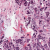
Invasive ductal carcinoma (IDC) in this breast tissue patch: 1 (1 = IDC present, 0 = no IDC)